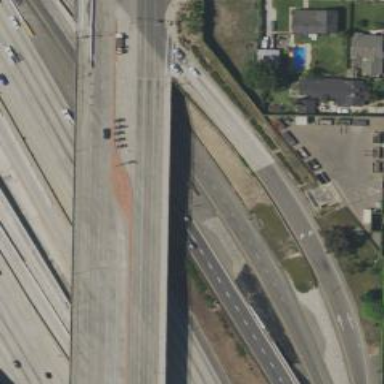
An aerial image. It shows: Primary highway crossing over bridge.